Modality: CBCT
Slice 58 of 206
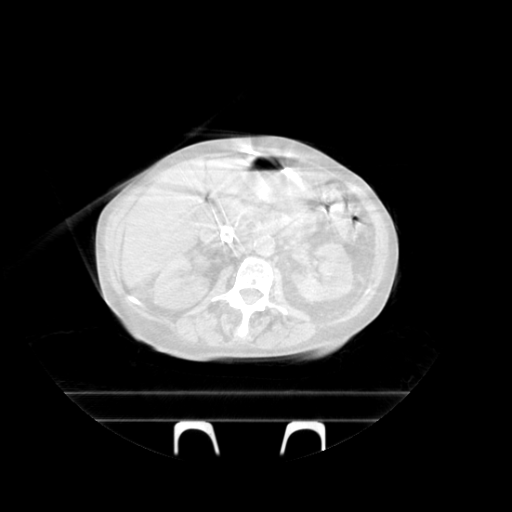